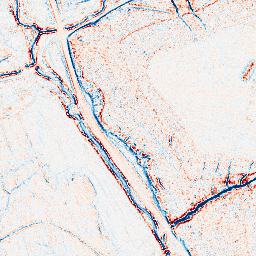
Category: edge_preserving
Decomposition family: anisotropic_diffusion
Decomposition parameters: iterations: 5
kappa: 100
gamma: 0.15
Upsampling method: sinc_hamming
Upsampling parameters: scale: 4
kernel_size: 16
Upsampling scale: 4